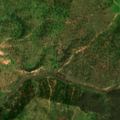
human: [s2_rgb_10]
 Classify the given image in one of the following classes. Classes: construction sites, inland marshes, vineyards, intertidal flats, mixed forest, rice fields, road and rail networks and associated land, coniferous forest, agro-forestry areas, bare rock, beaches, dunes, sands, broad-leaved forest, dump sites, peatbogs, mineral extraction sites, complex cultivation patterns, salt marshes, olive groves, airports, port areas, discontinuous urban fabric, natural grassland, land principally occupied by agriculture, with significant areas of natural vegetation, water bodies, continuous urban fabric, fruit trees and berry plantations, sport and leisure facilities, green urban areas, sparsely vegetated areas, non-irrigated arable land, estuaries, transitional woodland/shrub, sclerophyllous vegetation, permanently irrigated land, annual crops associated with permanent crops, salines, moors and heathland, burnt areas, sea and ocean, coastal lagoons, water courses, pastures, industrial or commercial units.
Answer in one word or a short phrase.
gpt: non-irrigated arable land, agro-forestry areas, broad-leaved forest, transitional woodland/shrub